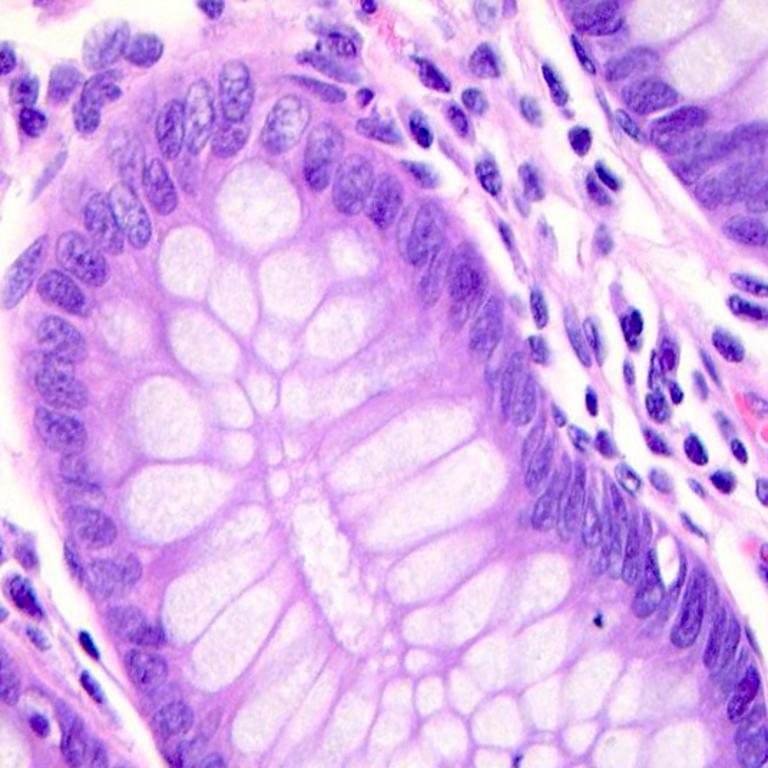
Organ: colon
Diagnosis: benign